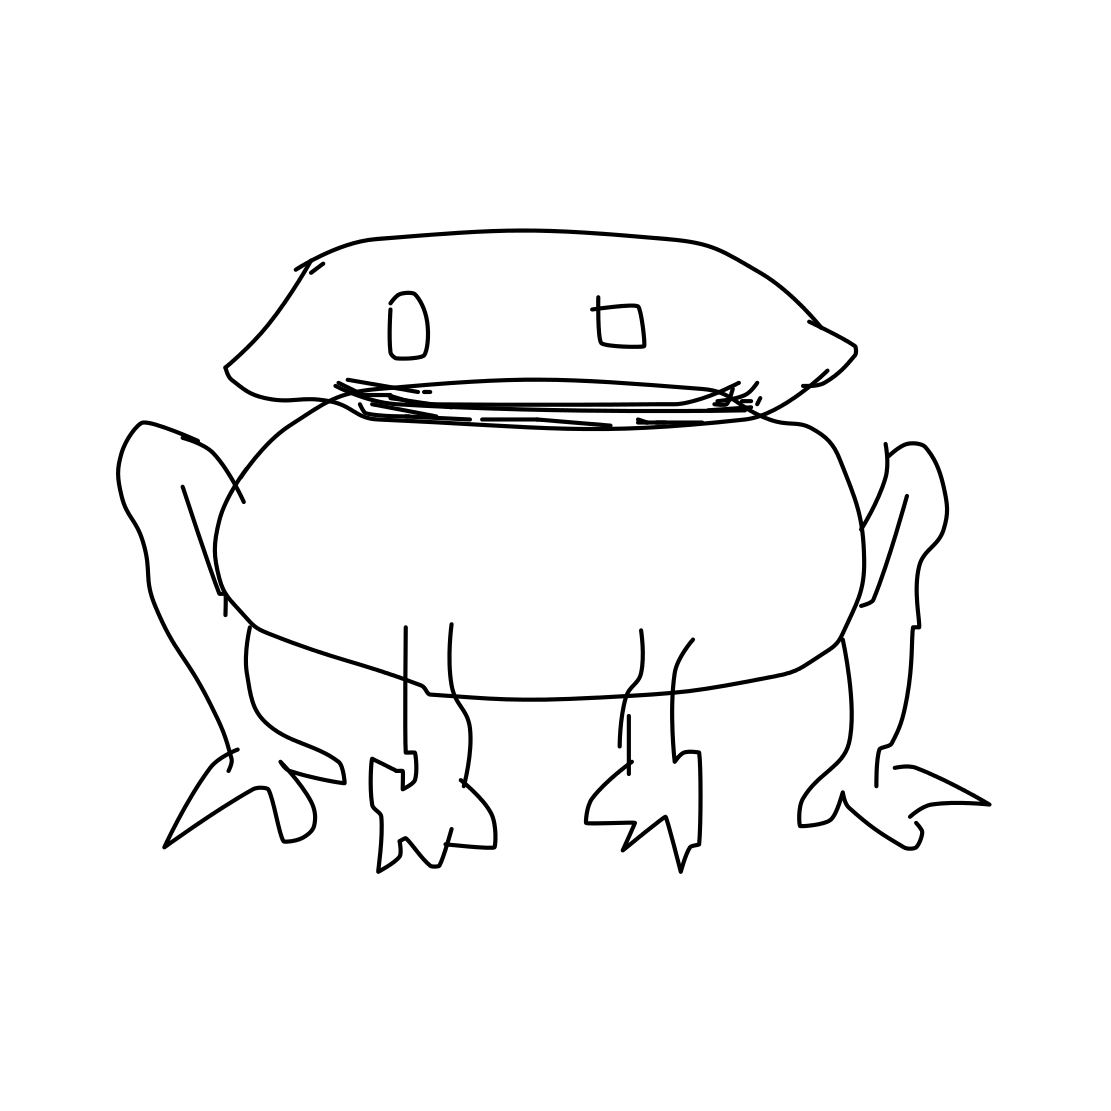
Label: frog